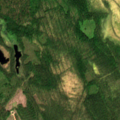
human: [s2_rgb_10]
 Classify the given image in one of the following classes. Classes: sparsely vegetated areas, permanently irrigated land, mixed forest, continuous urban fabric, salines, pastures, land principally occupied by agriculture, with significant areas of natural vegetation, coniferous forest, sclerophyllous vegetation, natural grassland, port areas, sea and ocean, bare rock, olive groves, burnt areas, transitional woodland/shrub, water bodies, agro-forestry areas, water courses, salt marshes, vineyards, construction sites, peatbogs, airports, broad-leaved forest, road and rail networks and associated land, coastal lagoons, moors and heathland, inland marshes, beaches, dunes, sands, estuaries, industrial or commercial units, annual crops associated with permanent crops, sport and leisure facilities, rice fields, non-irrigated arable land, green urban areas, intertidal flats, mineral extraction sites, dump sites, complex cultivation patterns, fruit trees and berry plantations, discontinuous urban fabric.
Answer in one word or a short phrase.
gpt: coniferous forest, transitional woodland/shrub, peatbogs